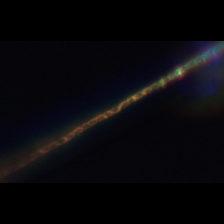
Taxon: Leptocylindrus
Group: Diatoms